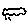
Label: cloud